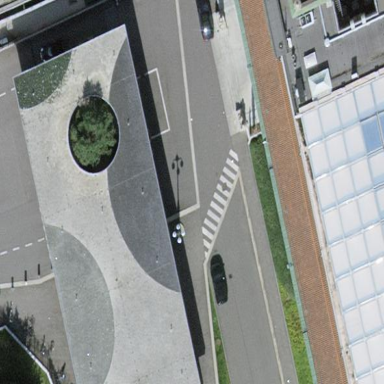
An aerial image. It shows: View of roof of building.